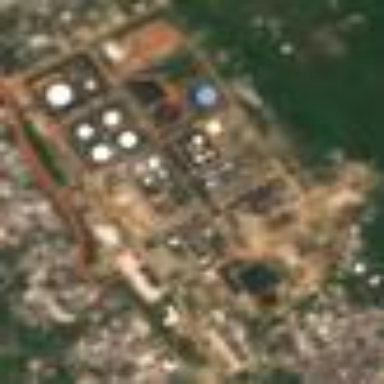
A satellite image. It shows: Industrial area with refinery.